Question: I develop a cayenne project with a java rich client and an remote obejct persistence server. If i the rich cient connects with a Cayenne-ROP-Server that is deployed on the same machine on localhost (on Jetty from maven goal like explained inside the cayenne rop tutorial) everythings fine:
'''
ClientConnection clientConnection = new HessianConnection("http://localhost:8080/rop.server /cayenne-service",
"cayenne-user", "secret", SHARED_CAYENNE_SESSION_NAME);
DataChannel channel = new ClientChannel(clientConnection);
ObjectContext context = new CayenneContext(channel);
List<Object> someEntities = context.performQuery(allMovies);
'''
If i change the url that i want to connect to in the first line to a non local host (Tomcat7 on ubuntu) then everything works till it comes to the 4th line:
'''
List<Object> someEntities = context.performQuery(allMovies);
'''
Then i get the Error "No session associated with request"
Here is the full Output of the Client:
'''
Running de.pss.hdlist.client.dataservice.MovieDataServiceCayenneImplTest
Sep 07, 2012 10:21:37 AM org.apache.cayenne.remote.hessian.HessianConnection connect
INFO: Connecting to [cayenne-user:*******@http://comunity-server.hopto.org:8080 /rop.server-3.0.2/cayenne-service] - shared session 'global-cayenne-session'
Sep 07, 2012 10:21:40 AM org.apache.cayenne.remote.hessian.HessianConnection connect
INFO: === Connected, session: org.apache.cayenne.remote.RemoteSession@12241e[sessionId=C47DD36ACE2A043401C8D0C44D5BD8C3,n ame=global-cayenne-session] - took 3182 ms.
Sep 07, 2012 10:21:53 AM org.apache.cayenne.remote.BaseConnection sendMessage
INFO: --- Message 0: Bootstrap
Sep 07, 2012 10:21:53 AM org.apache.cayenne.remote.BaseConnection sendMessage
INFO: === Message 0: Bootstrap done - took 406 ms.
Sep 07, 2012 10:21:53 AM org.apache.cayenne.remote.BaseConnection sendMessage
INFO: --- Message 1: Query
Sep 07, 2012 10:21:53 AM org.apache.cayenne.remote.BaseConnection sendMessage
INFO: *** Message error for 1: Query - took 187 ms.
'''
Here is the Serverside output of the Apache Tomcat log:
'''
WARNING: org.apache.cayenne.remote.service.MissingSessionException: [v.3.0.2 Jun 19 2011 09:29:50] No session associated with request.
org.apache.cayenne.remote.service.MissingSessionException: [v.3.0.2 Jun 19 2011 09:29:50] No session associated with request.
at org.apache.cayenne.remote.service.BaseRemoteService.processMessage(BaseRemoteService.java:148)
at sun.reflect.GeneratedMethodAccessor39.invoke(Unknown Source)
at sun.reflect.DelegatingMethodAccessorImpl.invoke(DelegatingMethodAccessorImpl.java:43)
at java.lang.reflect.Method.invoke(Method.java:616)
at com.caucho.hessian.server.HessianSkeleton.invoke(HessianSkeleton.java:180)
at com.caucho.hessian.server.HessianSkeleton.invoke(HessianSkeleton.java:109)
at com.caucho.hessian.server.HessianServlet.service(HessianServlet.java:396)
at org.apache.catalina.core.ApplicationFilterChain.internalDoFilter(ApplicationFilterChain.java:305)
at org.apache.catalina.core.ApplicationFilterChain.doFilter(ApplicationFilterChain.java:210)
at org.apache.catalina.core.StandardWrapperValve.invoke(StandardWrapperValve.java:224)
at org.apache.catalina.core.StandardContextValve.invoke(StandardContextValve.java:169)
at org.apache.catalina.authenticator.AuthenticatorBase.invoke(AuthenticatorBase.java:581)
at org.apache.catalina.core.StandardHostValve.invoke(StandardHostValve.java:168)
at org.apache.catalina.valves.ErrorReportValve.invoke(ErrorReportValve.java:98)
at org.apache.catalina.valves.AccessLogValve.invoke(AccessLogValve.java:927)
at org.apache.catalina.core.StandardEngineValve.invoke(StandardEngineValve.java:118)
at org.apache.catalina.connector.CoyoteAdapter.service(CoyoteAdapter.java:407)
at org.apache.coyote.http11.AbstractHttp11Processor.process(AbstractHttp11Processor.java:987)
at org.apache.coyote.AbstractProtocol$AbstractConnectionHandler.process(AbstractProtocol.java:579)
at org.apache.tomcat.util.net.JIoEndpoint$SocketProcessor.run(JIoEndpoint.java:307)
at java.util.concurrent.ThreadPoolExecutor.runWorker(ThreadPoolExecutor.java:1110)
at java.util.concurrent.ThreadPoolExecutor$Worker.run(ThreadPoolExecutor.java:603)
at java.lang.Thread.run(Thread.java:679)
'''
I use Apache Cayenne 3.0.2, Apache-Tomcat 7.0.29 and Java 7 sdk
THX in advance for every Help
PS. Maybe the local Jetty server handles things in another way as the Tomcat Server on remote unix machine.
Edit:
After the hint given by Andrus in the answer below i added an SessionListern that looks like this:
'''
public class HttpSessionListenerLogImpl implements HttpSessionListener {
private final static Logger LOGGER = Logger.getLogger(HttpSessionListenerLogImpl.class.getName());
@Override
public void sessionCreated(HttpSessionEvent hse) {
LOGGER.log(Level.SEVERE,
"!__Session created with ID: " + hse.getSession().getId());
LOGGER.log(Level.SEVERE, "!__Session created by: " + hse.getSource());
LOGGER.log(Level.SEVERE, "!__Session Attributes: " + hse.getSession().getAttributeNames());
LOGGER.log(Level.SEVERE, "!__Session max inactivity: " + hse.getSession().getMaxInactiveInterval());
LOGGER.log(Level.SEVERE, "!__Session context: " + hse.getSession().getServletContext().getServletContextName());
}
@Override
public void sessionDestroyed(HttpSessionEvent hse) {
LOGGER.log(Level.SEVERE, "!__Session killed with ID: " + hse.getSession().getId());
LOGGER.log(Level.SEVERE, "!__Session killed by: " + hse.getSource());
LOGGER.log(Level.SEVERE, "!__Session Attributes: " + hse.getSession().getAttributeNames());
LOGGER.log(Level.SEVERE, "!__Session max inactivity: " + hse.getSession().getMaxInactiveInterval());
LOGGER.log(Level.SEVERE, "!__Session context: " + hse.getSession().getServletContext().getServletContextName());
}
'''
So this listern gives me the following output when executing the 4 lines of code statet on top of this Question:
'''
Sep 11, 2012 11:06:27 AM de.pss.hdlist.HttpSessionListenerLogImpl sessionCreated
SEVERE: !__Session created with ID: B07648A2A5F0005AF6DF0741D7EF2D21
Sep 11, 2012 11:06:27 AM de.pss.hdlist.HttpSessionListenerLogImpl sessionCreated
SEVERE: !__Session created by: org.apache.catalina.session.StandardSessionFacade@515f9553
Sep 11, 2012 11:06:27 AM de.pss.hdlist.HttpSessionListenerLogImpl sessionCreated
SEVERE: !__Session Attributes: java.util.Collections$2@5a44a5e1
Sep 11, 2012 11:06:27 AM de.pss.hdlist.HttpSessionListenerLogImpl sessionCreated
SEVERE: !__Session max inactivity: 216000
Sep 11, 2012 11:06:27 AM de.pss.hdlist.HttpSessionListenerLogImpl sessionCreated
SEVERE: !__Session context: Cayenne Tutorial
Sep 11, 2012 11:06:27 AM com.caucho.hessian.server.HessianSkeleton invoke
WARNING: org.apache.cayenne.remote.service.MissingSessionException: [v.3.0.2 Jun 19 2011 09:29:50] No session associated with request.
org.apache.cayenne.remote.service.MissingSessionException: [v.3.0.2 Jun 19 2011 09:29:50] No session associated with request.
at org.apache.cayenne.remote.service.BaseRemoteService.processMessage(BaseRemoteService.java:148)
at sun.reflect.NativeMethodAccessorImpl.invoke0(Native Method)
at sun.reflect.NativeMethodAccessorImpl.invoke(NativeMethodAccessorImpl.java:57)
at
sun.reflect.DelegatingMethodAccessorImpl.invoke(DelegatingMethodAccessorImpl.java:43)
at java.lang.reflect.Method.invoke(Method.java:616)
at com.caucho.hessian.server.HessianSkeleton.invoke(HessianSkeleton.java:180)
at com.caucho.hessian.server.HessianSkeleton.invoke(HessianSkeleton.java:109)
at com.caucho.hessian.server.HessianServlet.service(HessianServlet.java:396)
at org.apache.catalina.core.ApplicationFilterChain.internalDoFilter(ApplicationFilterChain.java:305)
at org.apache.catalina.core.ApplicationFilterChain.doFilter(ApplicationFilterChain.java:210)
at org.apache.catalina.core.StandardWrapperValve.invoke(StandardWrapperValve.java:224)
at org.apache.catalina.core.StandardContextValve.invoke(StandardContextValve.java:169)
at org.apache.catalina.authenticator.AuthenticatorBase.invoke(AuthenticatorBase.java:581)
at org.apache.catalina.core.StandardHostValve.invoke(StandardHostValve.java:168)
at org.apache.catalina.valves.ErrorReportValve.invoke(ErrorReportValve.java:98)
at org.apache.catalina.valves.AccessLogValve.invoke(AccessLogValve.java:927)
at org.apache.catalina.core.StandardEngineValve.invoke(StandardEngineValve.java:118)
at org.apache.catalina.connector.CoyoteAdapter.service(CoyoteAdapter.java:407)
at org.apache.coyote.http11.AbstractHttp11Processor.process(AbstractHttp11Processor.java:987)
at org.apache.coyote.AbstractProtocol$AbstractConnectionHandler.process(AbstractProtocol.java:579)
at org.apache.tomcat.util.net.JIoEndpoint$SocketProcessor.run(JIoEndpoint.java:307)
at java.util.concurrent.ThreadPoolExecutor.runWorker(ThreadPoolExecutor.java:1110)
at java.util.concurrent.ThreadPoolExecutor$Worker.run(ThreadPoolExecutor.java:603)
at java.lang.Thread.run(Thread.java:679)
'''
Here you can see there is a session that gets created and there is no session that gets killed. So why does the ObjectContext from my line of code
'''
List<Object> someEntities = context.performQuery(allMovies);
'''
does ignore the session. Do i have to set it explicitly before doing a query? What is the standard initializing code on the client side to access an remotly deployed cayenne server. Does it differ from the one given inside the cayenne rop tutorial?
THX in advance.
Edit:
I upgraded to cayenne 3.1B1 hoping to get rid of this error, but same Situation here: "No session..." when trying to send a query.
I also setup a tomcat on localhost and configured it the same as the remote is. Same Problem here "No Session..." when trying to send a query.
So the Jetty on localhost is the only one that takes the 4 line init code from above and holds the session for every following query. So here is my Question. Does anyone on this planet ever tried to deploy a cayenne rop server on a tomcat and succeeded?
THX in advance for every little hint.
Edit:
So i did a litte bit of server side debugging on my local tomcat7.
1.Client executes line 2 of code from above:
'''
DataChannel channel = new ClientChannel(clientConnection);
'''
on the Serverside my session listener gets triggerd and tells me a session has been created with id: B6565298F222294F601B76333DBE4911
2.Client executes line 3 from above:
'''
ObjectContext context = new CayenneContext(channel);
'''
On the server side the method of class org.apache.cayenne.remote.service.HttpRemoteSession gets called:
'''
/**
* Returns a ServerSession object that represents Cayenne-related state associated
* with the current session. If ServerSession hasn't been previously saved, returns
* null.
*/
@Override
protected ServerSession getServerSession() {
HttpSession httpSession = getSession(true);
return (ServerSession) httpSession.getAttribute(SESSION_ATTRIBUTE);
}
'''
a new session gets created by line one of this method. Its ID is: ECC4A81D6240A1D04DA0A646200C4CE6. This new Session contains exactly one attribute: the key is "org.apache.cayenne.remote.service.HttpRemoteService.ServerSession" and the value is (who guessed it?) the session created before in step 1
What makes me wonder is that my serveltListener dont gets triggerd though a new session gets created.
3.Client executes line 4 from above
'''
List<Object> someEntities = context.performQuery(allMovies);
'''
at the serverside now the getServerSession() method is called again. This time also a new session gets created (why?). And this session does not contain any attribute. So the line "return (ServerSession) httpSession.getAttribute(SESSION_ATTRIBUTE);" inside the method getServerSession() returns null and exactly this triggers the exception "No Session associated with request".
So why is the cayenne serverside creating e ne session and doesnt use the old one created befor? Do i have to explicitly send the session within the query?
Edit:
I made screenshots from the netbeans http-monitor while running the four lines of code from above:

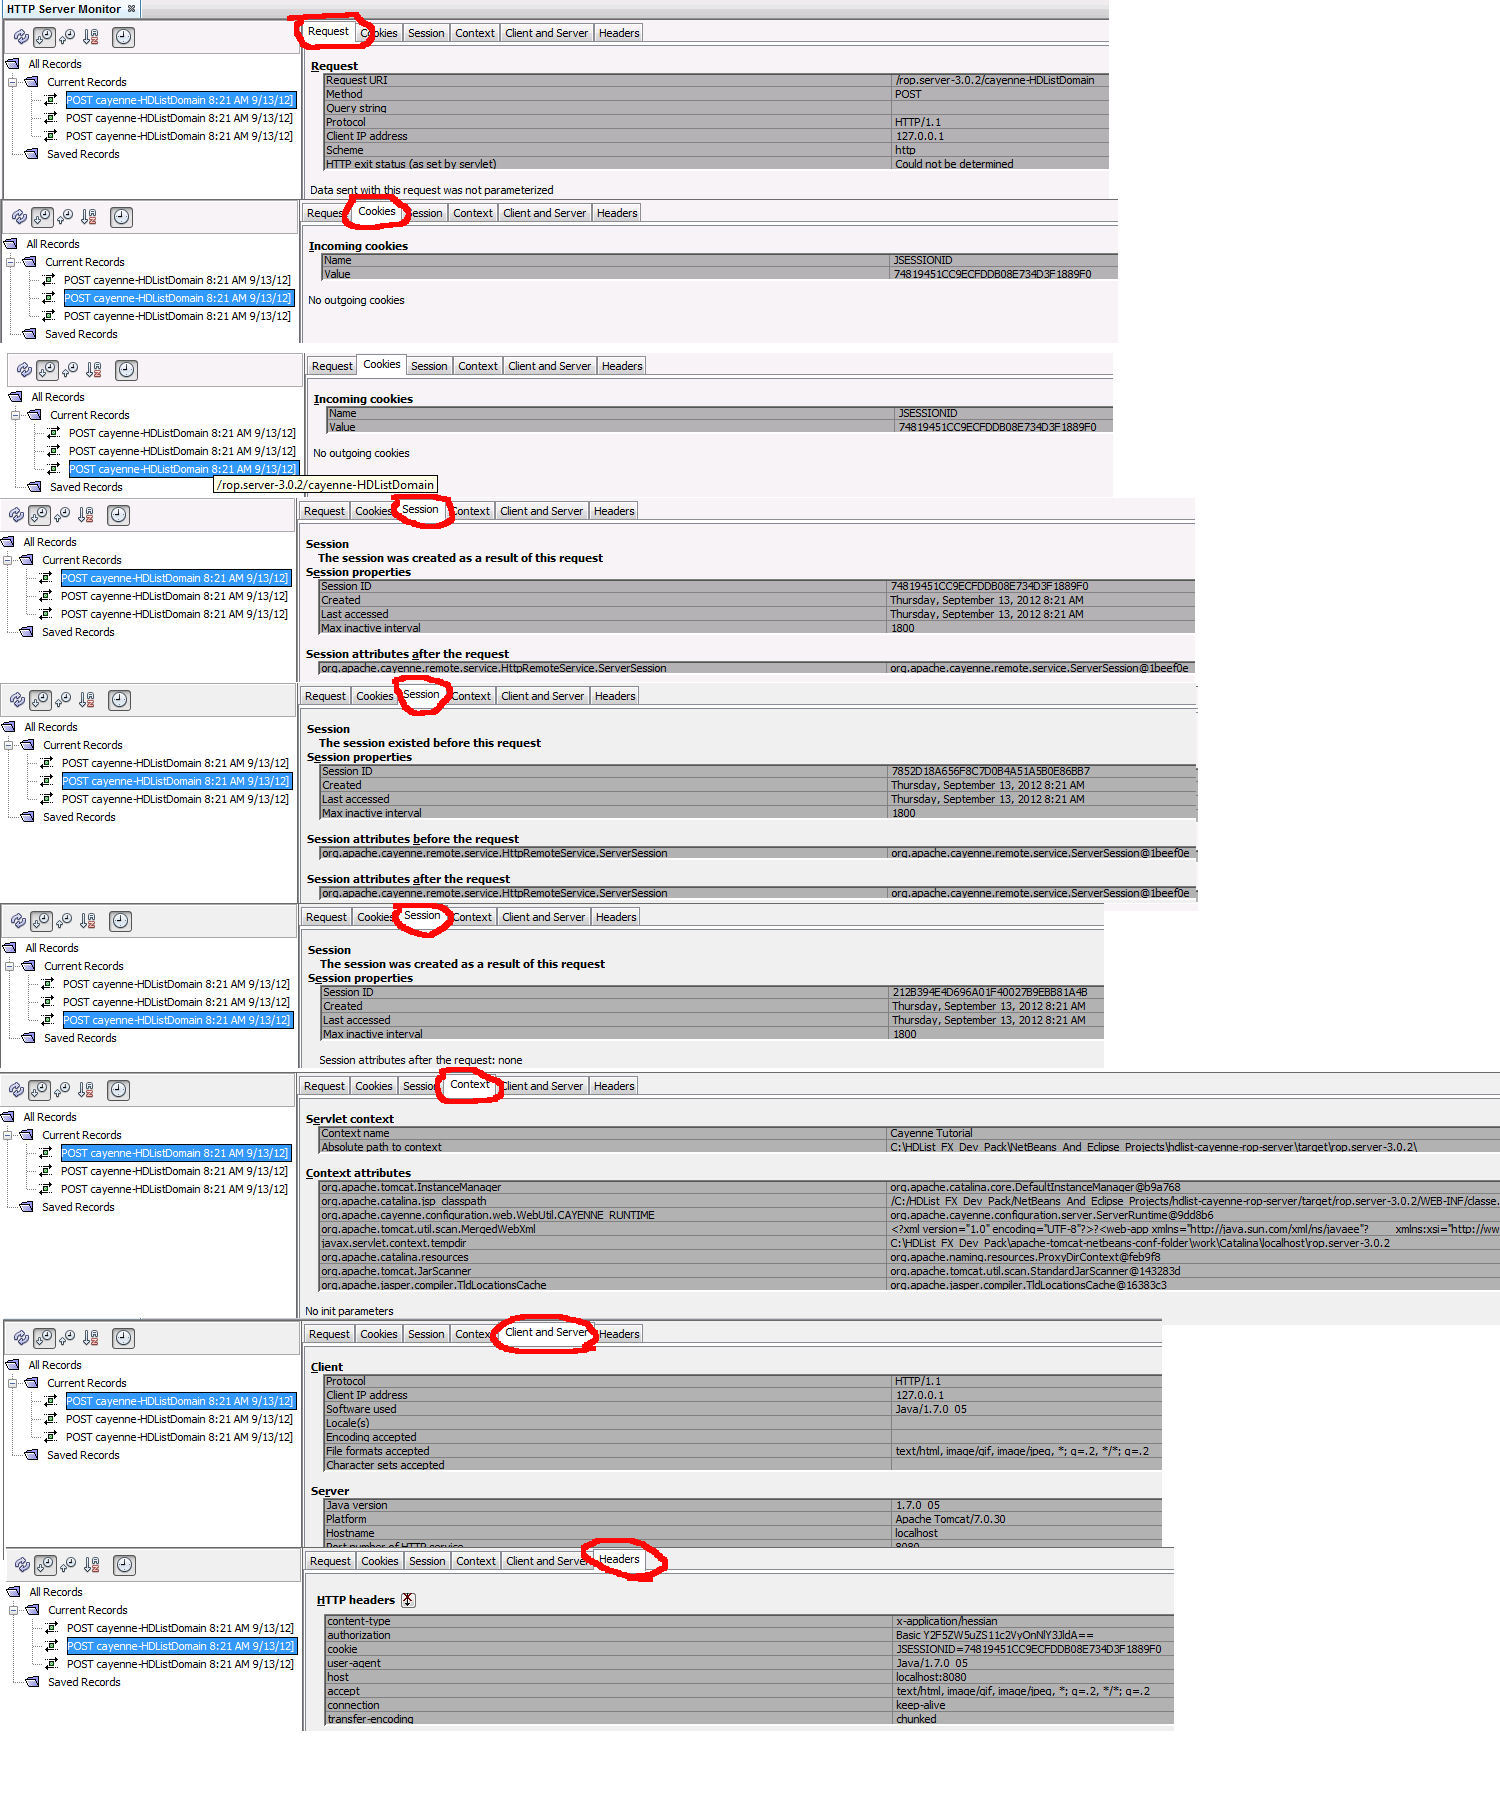
Answer: This is an issue between Cayenne ROP and newer containers:
<URL>
Here is a Tomcat solution - create context.xml file with the following contents, and place it in META-INF/ of your webapp:
'''
<Context>
<Valve className="org.apache.catalina.authenticator.BasicAuthenticator"
changeSessionIdOnAuthentication="false" />
</Context>
'''